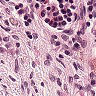
Metastatic tissue present: no